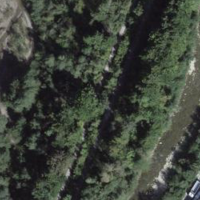
EUNIS habitat code: 41
Species observed at this site:
Salvia glutinosa
Fagus sylvatica
Clematis vitalba